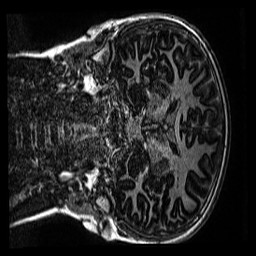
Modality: MP2RAGE
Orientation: coronal
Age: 12
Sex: male
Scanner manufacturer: siemens
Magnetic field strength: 3 T
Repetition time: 4 s
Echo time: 0.00299 s